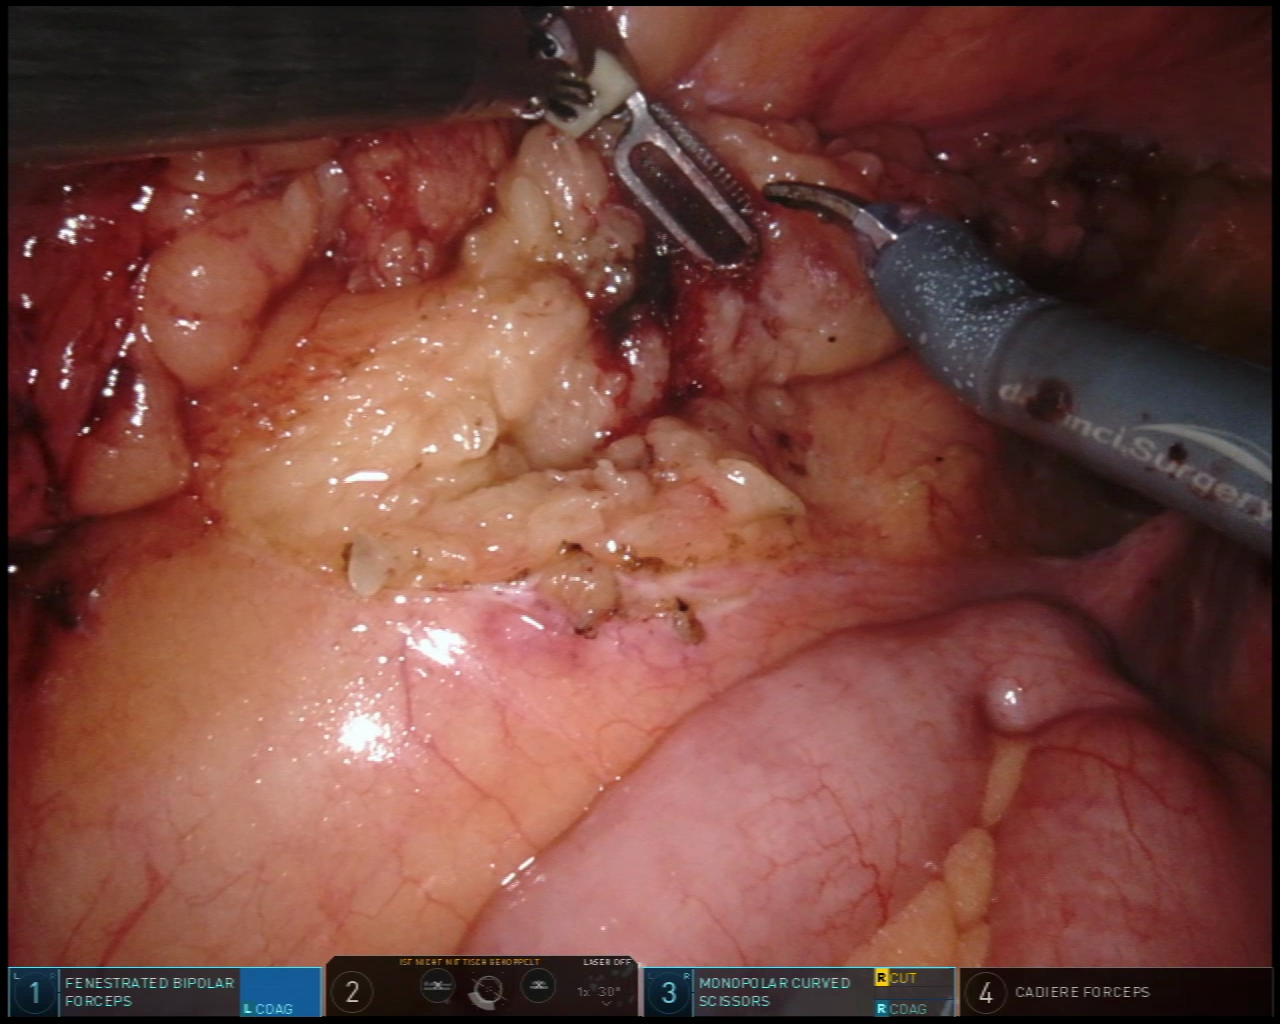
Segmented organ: small_intestine
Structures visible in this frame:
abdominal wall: yes
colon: no
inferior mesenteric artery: no
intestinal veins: no
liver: no
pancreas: no
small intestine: yes
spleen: no
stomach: no
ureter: no
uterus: no
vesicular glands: no